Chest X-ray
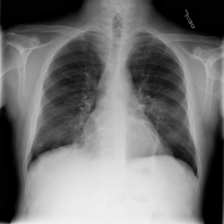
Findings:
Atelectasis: negative
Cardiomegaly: negative
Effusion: negative
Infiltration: positive
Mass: negative
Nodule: positive
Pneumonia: negative
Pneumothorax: negative
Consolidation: negative
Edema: negative
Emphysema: negative
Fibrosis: negative
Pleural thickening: negative
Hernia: negative